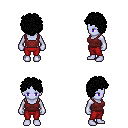
a pixel art fantasy rpg character, female body template, dark elf, purple skin, maroon pirate shirt, red pants, black curly afro hairstyle, four views (front, back, left, right), 2x2 character sprite sheet, small pixel art, hard edges, no anti-aliasing